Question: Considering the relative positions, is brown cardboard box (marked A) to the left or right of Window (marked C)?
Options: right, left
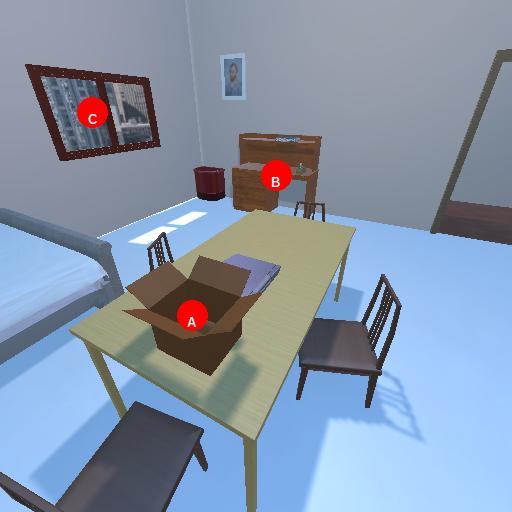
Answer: right